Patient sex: M
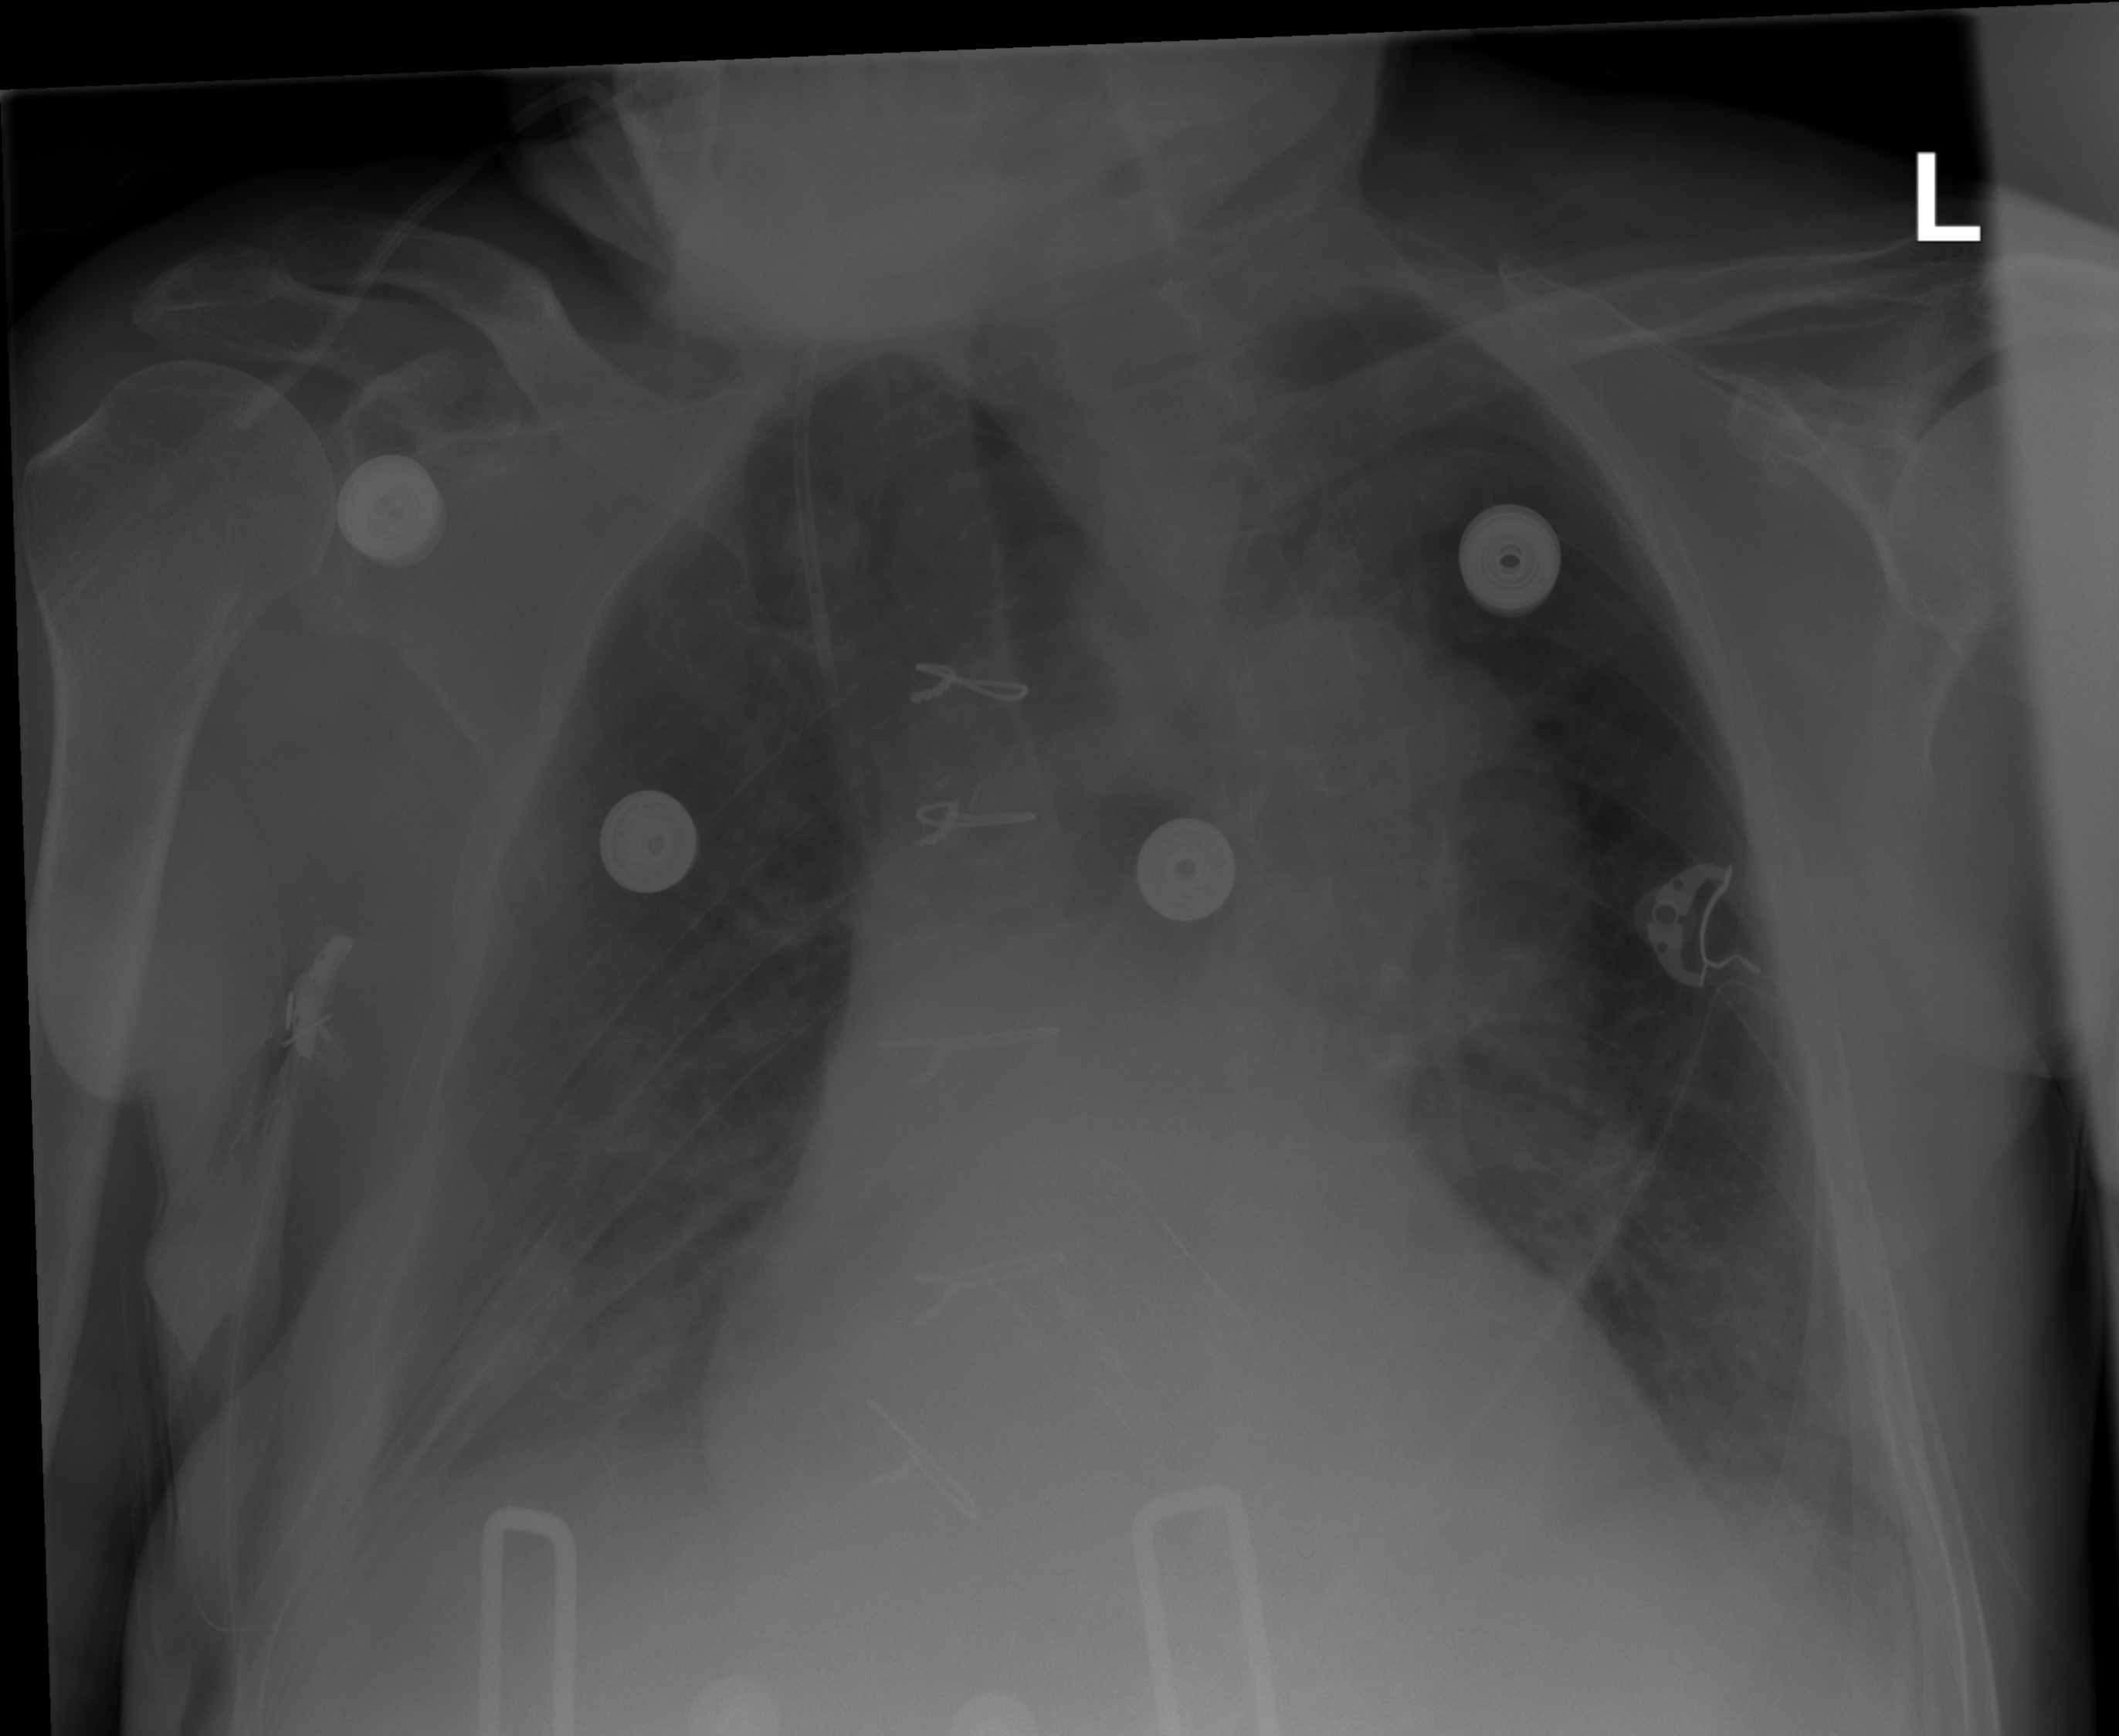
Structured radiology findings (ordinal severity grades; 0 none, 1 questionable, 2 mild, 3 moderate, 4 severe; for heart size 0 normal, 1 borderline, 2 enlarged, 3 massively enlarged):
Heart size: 2
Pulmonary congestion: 0
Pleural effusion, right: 2
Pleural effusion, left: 0
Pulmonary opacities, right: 0
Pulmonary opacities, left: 0
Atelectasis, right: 2
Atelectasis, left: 1